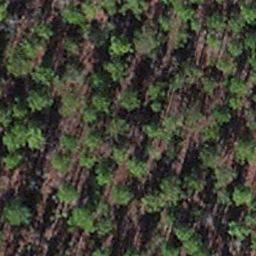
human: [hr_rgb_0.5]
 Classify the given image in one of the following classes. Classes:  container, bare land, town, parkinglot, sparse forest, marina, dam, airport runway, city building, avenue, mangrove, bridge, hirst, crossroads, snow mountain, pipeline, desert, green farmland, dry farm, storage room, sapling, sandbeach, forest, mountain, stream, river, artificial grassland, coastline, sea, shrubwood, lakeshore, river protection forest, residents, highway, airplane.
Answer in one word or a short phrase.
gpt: sapling